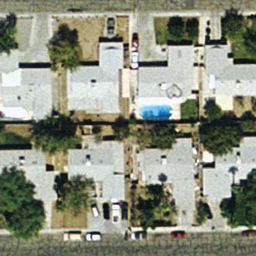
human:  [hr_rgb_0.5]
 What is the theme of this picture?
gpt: medium residential

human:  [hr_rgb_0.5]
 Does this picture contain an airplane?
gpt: no

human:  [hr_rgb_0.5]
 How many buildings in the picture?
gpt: eight

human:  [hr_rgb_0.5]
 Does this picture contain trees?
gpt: yes

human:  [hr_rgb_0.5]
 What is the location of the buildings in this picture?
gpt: center